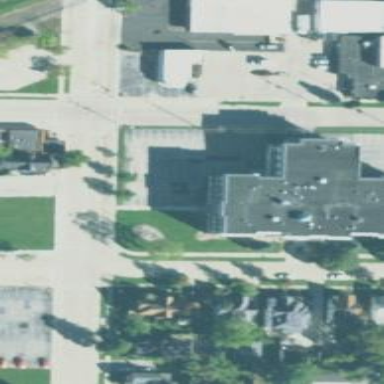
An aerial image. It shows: School office building.